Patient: sex M, age 32
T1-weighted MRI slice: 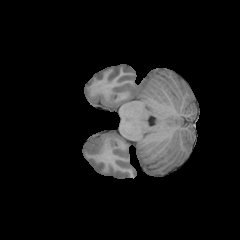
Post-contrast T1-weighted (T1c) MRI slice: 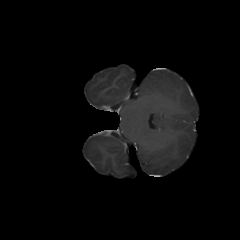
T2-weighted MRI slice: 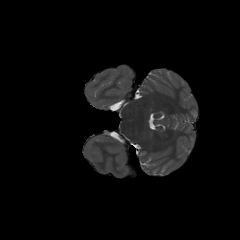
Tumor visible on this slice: no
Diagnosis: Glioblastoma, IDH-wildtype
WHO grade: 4